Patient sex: M
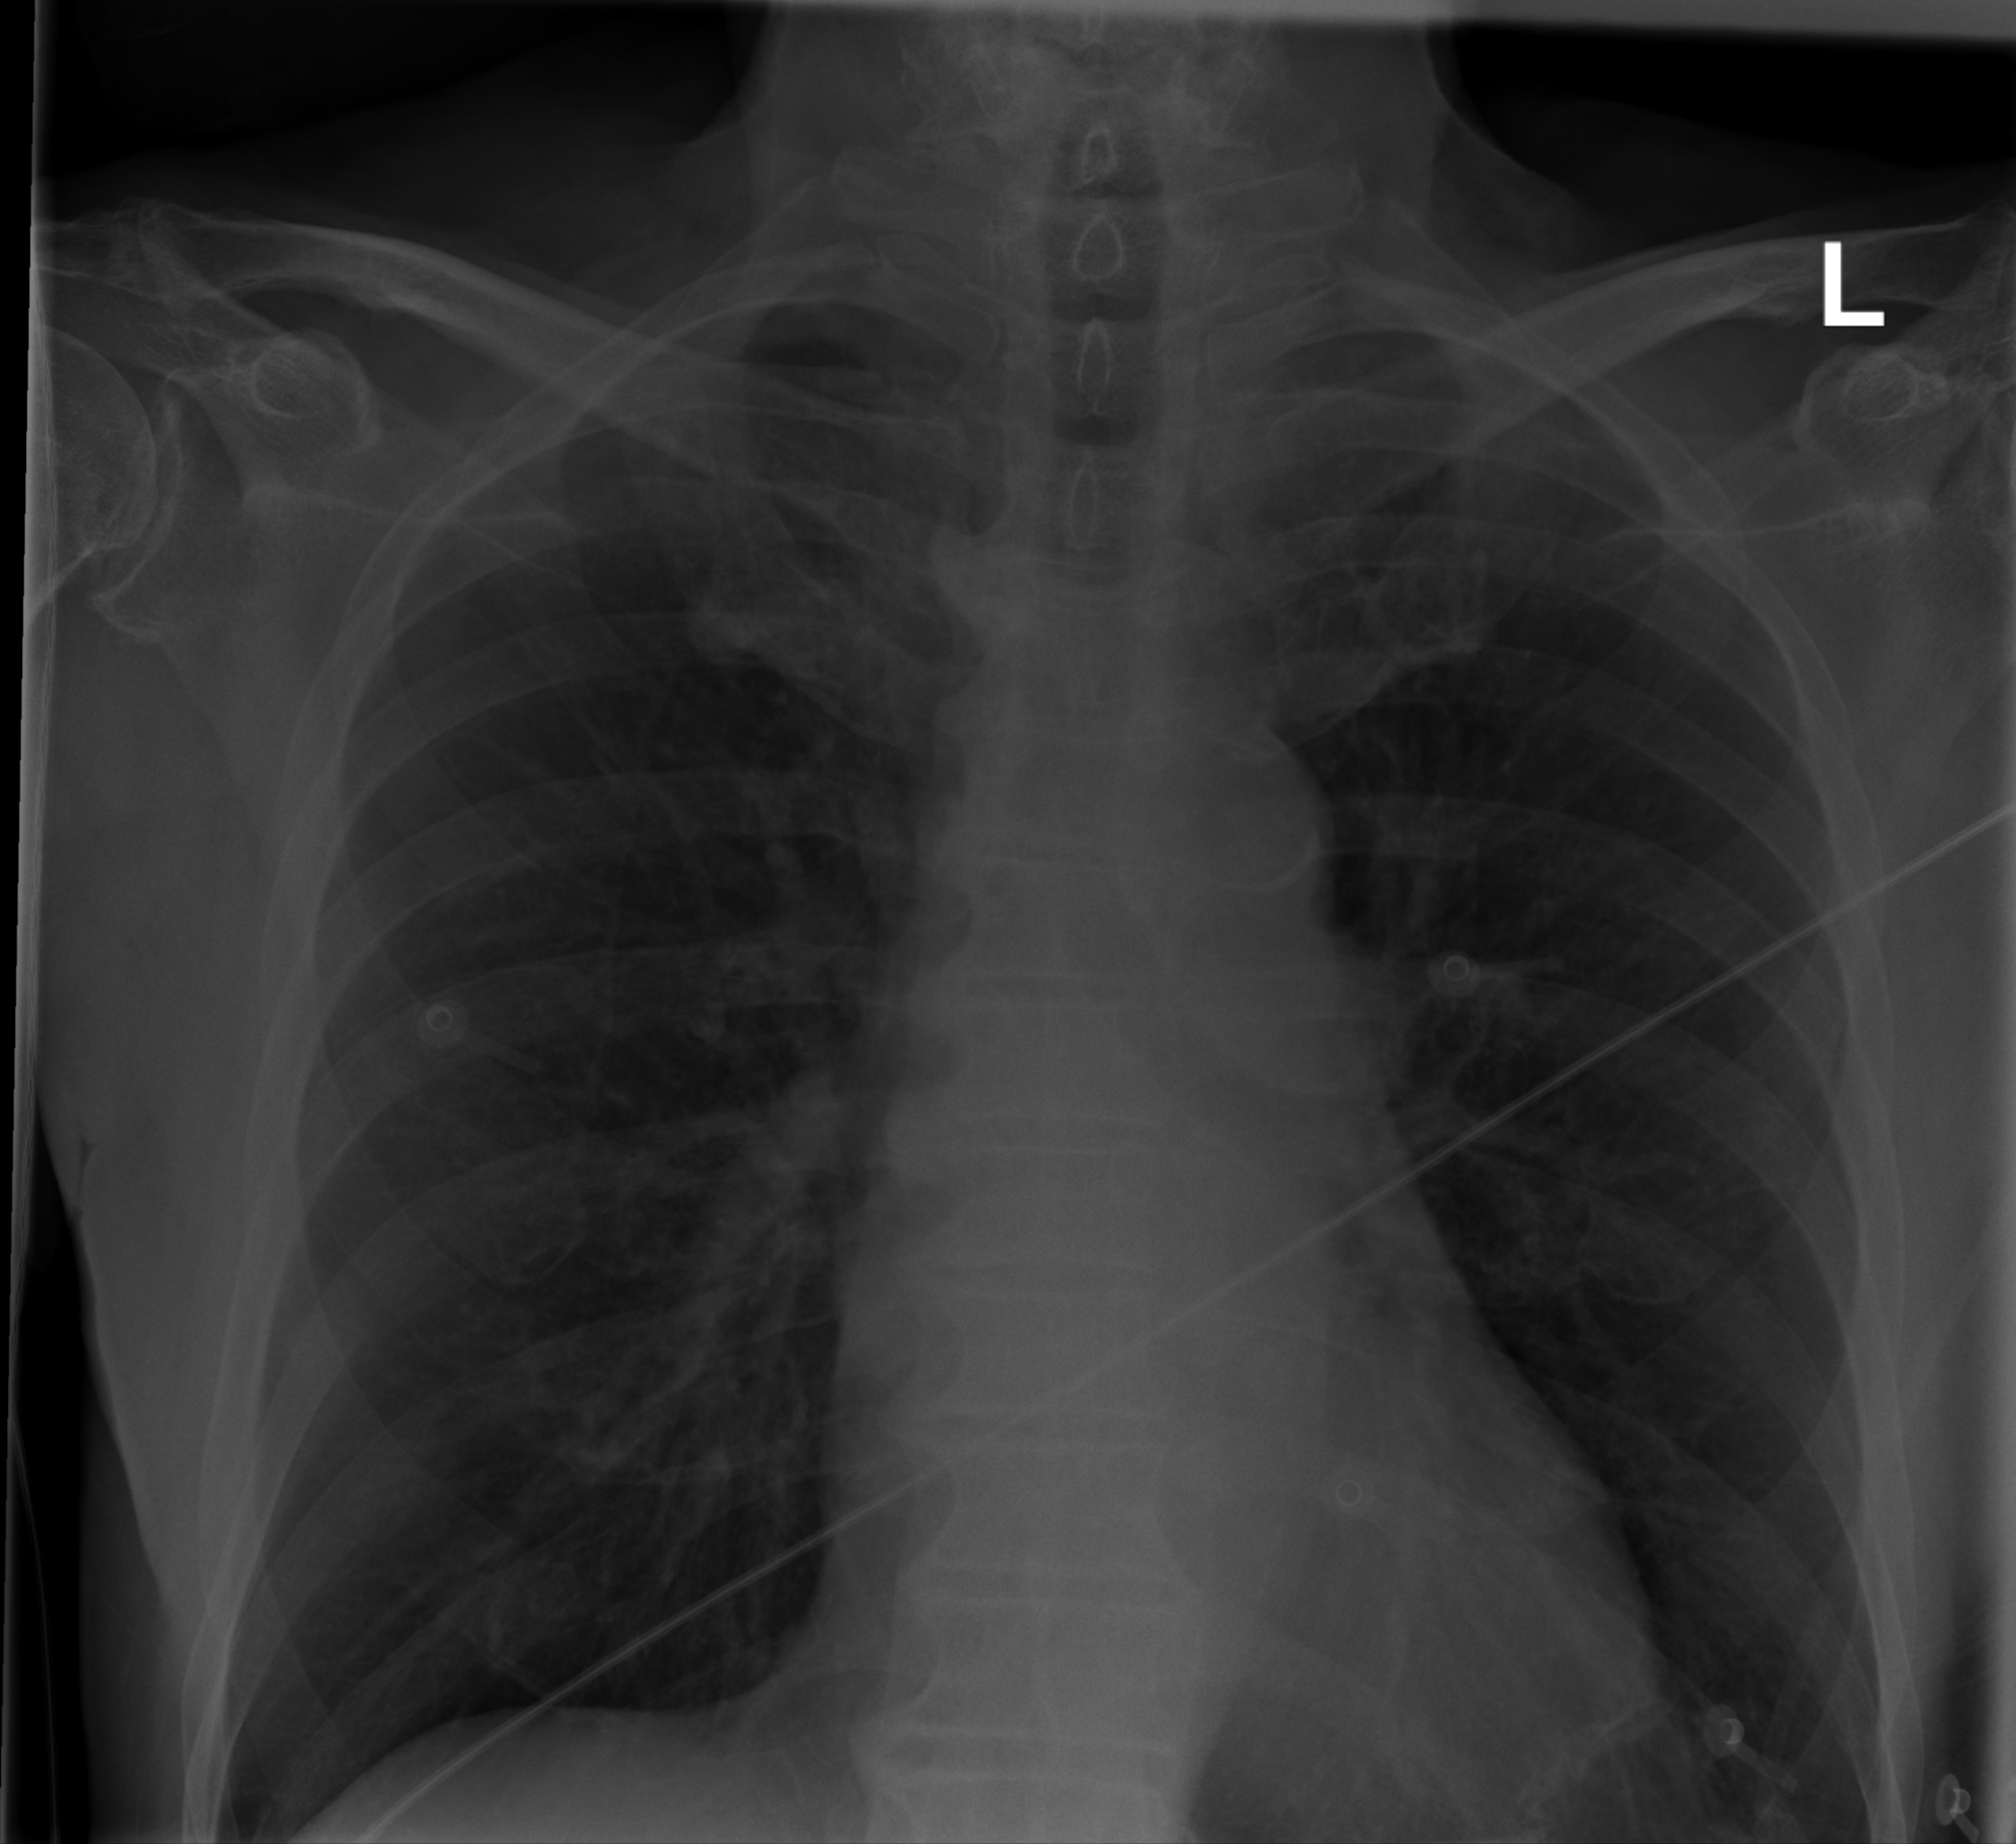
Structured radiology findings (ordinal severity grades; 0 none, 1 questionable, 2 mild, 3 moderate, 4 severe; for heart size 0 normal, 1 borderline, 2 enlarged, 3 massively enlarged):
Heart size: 0
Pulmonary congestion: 1
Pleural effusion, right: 0
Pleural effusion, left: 0
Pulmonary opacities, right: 0
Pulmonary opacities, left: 0
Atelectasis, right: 0
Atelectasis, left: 0